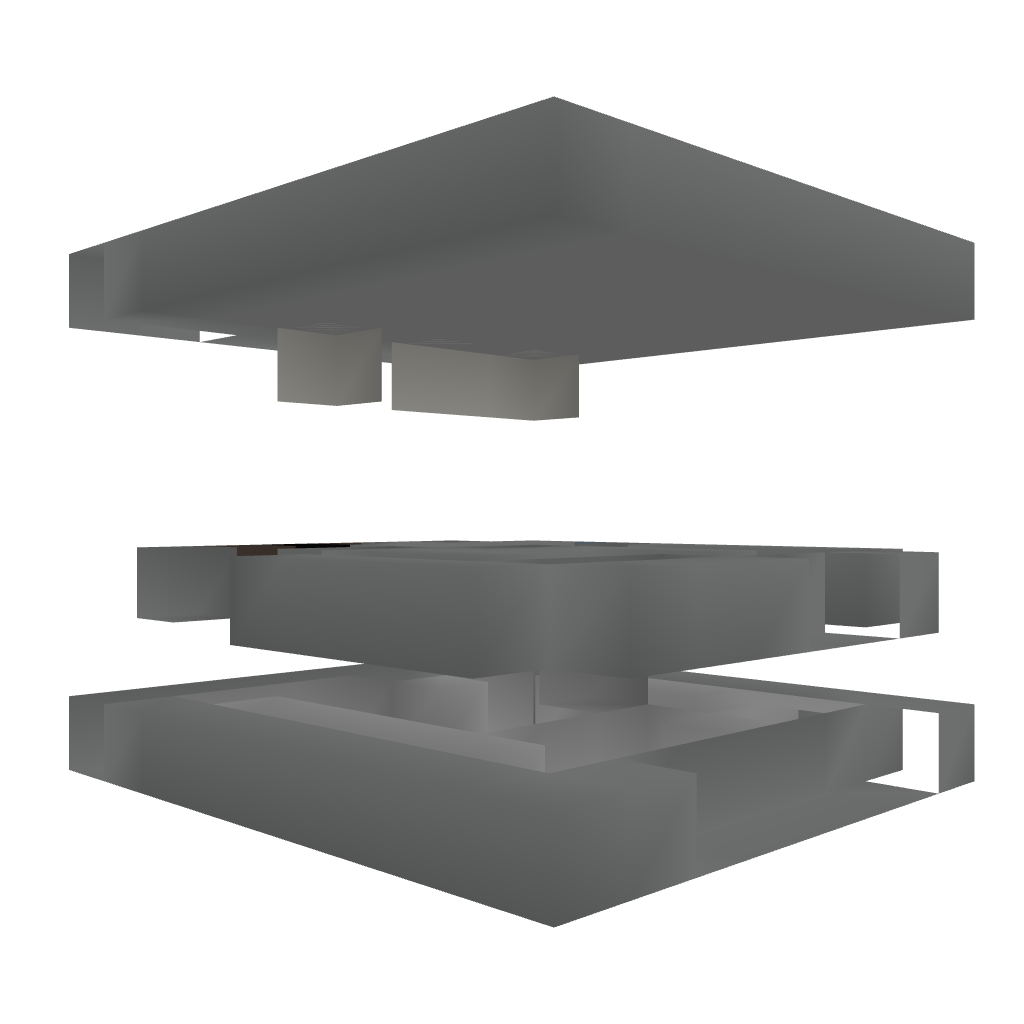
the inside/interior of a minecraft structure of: Zombie Trap